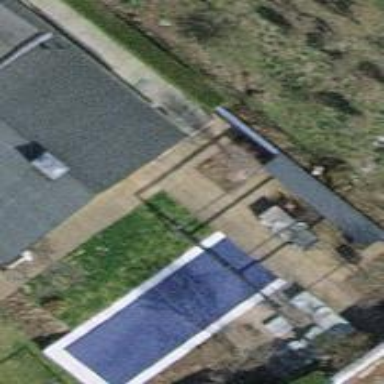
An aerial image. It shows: Swimming pool located in leisure land.